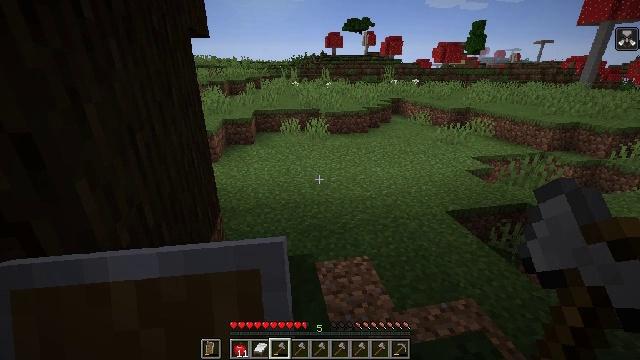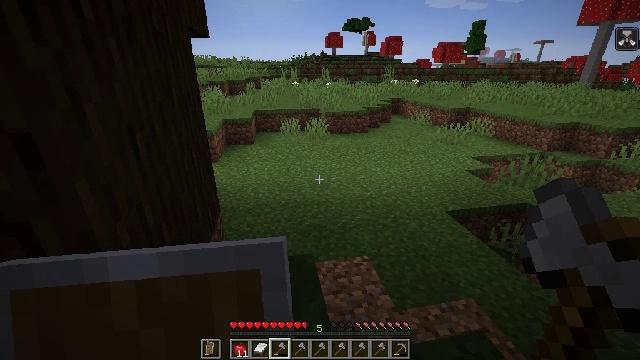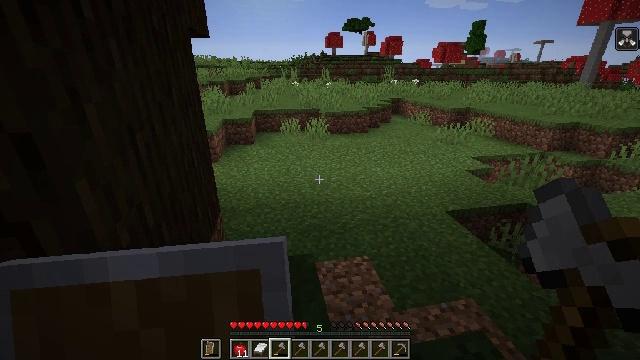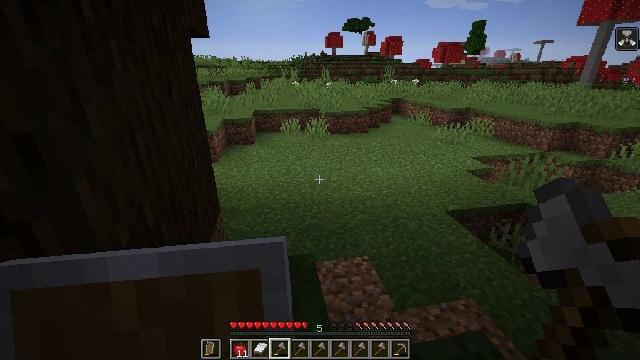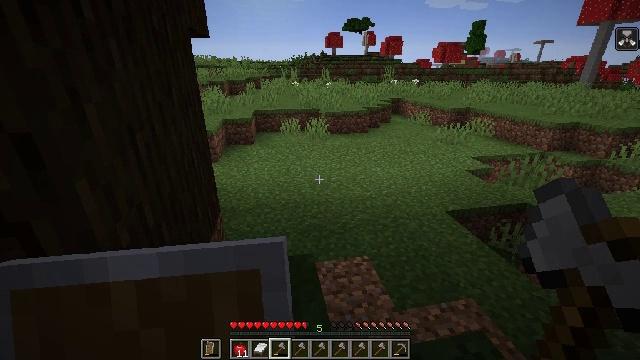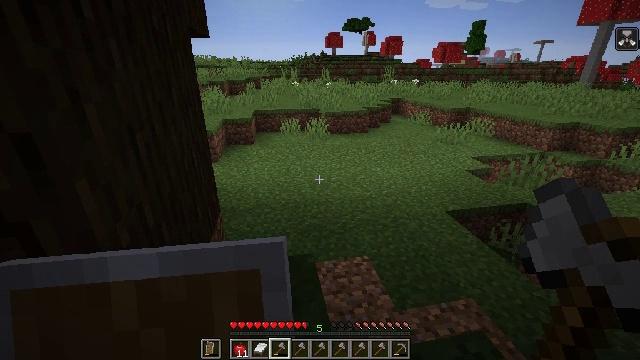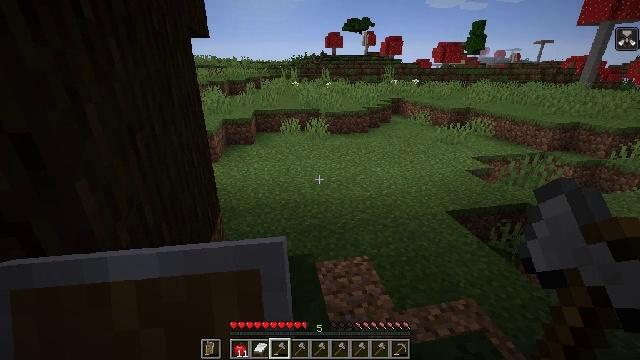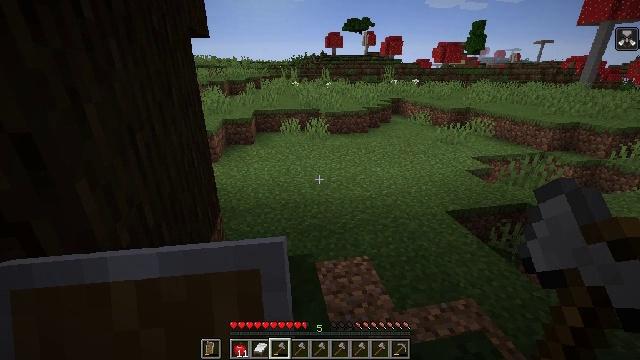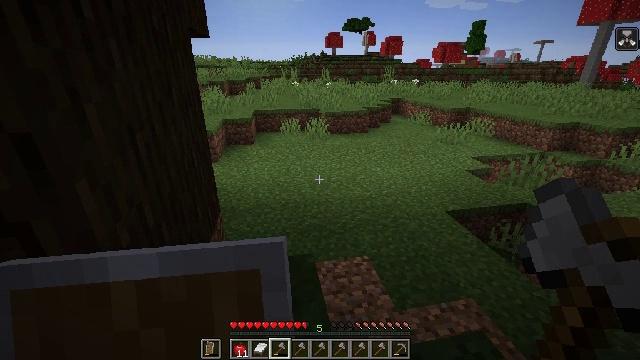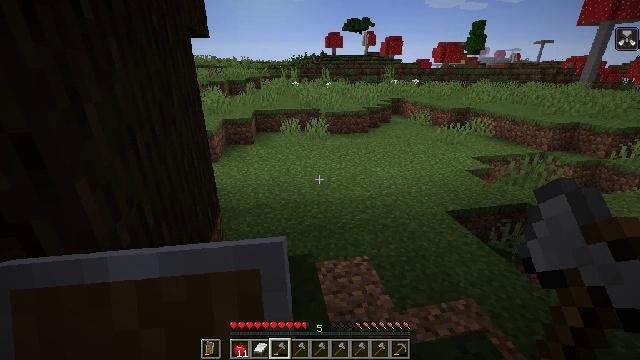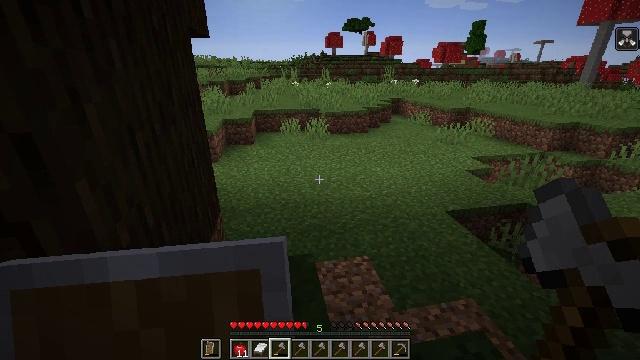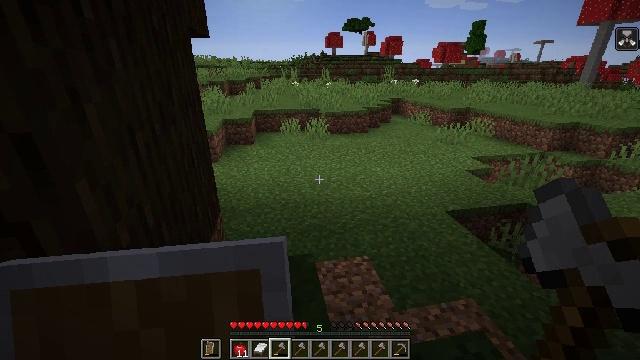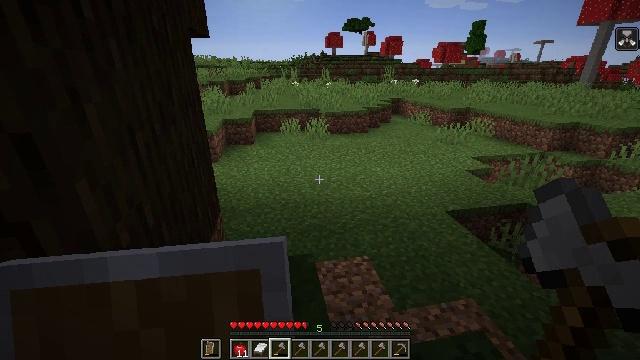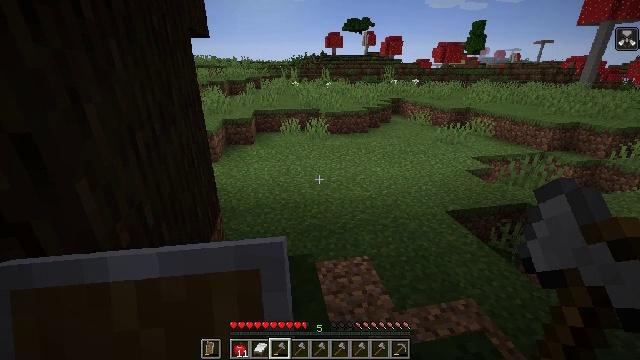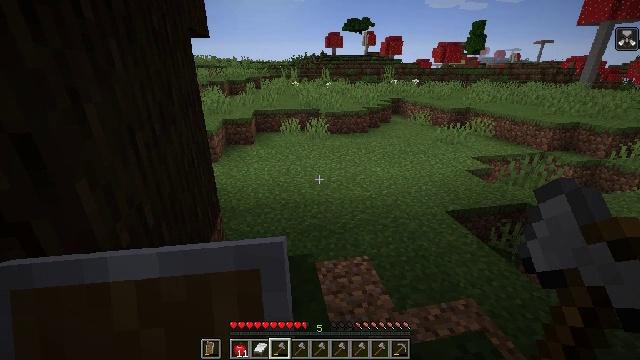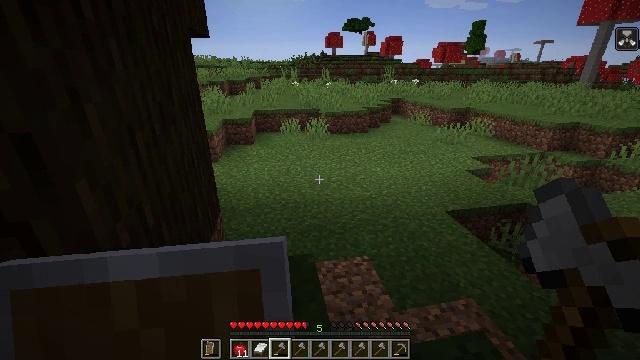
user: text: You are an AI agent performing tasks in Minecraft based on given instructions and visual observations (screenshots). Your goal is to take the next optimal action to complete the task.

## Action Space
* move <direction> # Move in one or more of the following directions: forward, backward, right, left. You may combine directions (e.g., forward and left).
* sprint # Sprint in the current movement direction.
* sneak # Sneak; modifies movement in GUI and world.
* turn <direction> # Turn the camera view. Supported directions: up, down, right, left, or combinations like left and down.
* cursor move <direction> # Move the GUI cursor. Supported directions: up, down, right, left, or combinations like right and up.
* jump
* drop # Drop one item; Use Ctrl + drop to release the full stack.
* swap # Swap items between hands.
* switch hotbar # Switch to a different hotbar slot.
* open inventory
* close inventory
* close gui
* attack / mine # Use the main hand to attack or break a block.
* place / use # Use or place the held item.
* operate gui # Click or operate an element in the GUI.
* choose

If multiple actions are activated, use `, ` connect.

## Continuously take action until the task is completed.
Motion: motion action
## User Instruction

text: Collect dark oak log for building.
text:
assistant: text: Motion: no_op
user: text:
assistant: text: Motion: no_op
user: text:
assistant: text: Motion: no_op
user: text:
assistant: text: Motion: no_op
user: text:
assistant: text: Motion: no_op
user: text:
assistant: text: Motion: no_op
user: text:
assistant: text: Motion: no_op
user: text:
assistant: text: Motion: no_op
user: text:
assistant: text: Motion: no_op
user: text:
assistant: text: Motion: no_op
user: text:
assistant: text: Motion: no_op
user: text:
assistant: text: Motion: no_op
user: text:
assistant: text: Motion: no_op
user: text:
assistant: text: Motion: no_op
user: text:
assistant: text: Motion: no_op
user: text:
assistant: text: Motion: no_op
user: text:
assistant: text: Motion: no_op
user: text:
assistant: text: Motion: no_op
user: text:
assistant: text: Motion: no_op
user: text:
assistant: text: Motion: no_op
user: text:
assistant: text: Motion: no_op
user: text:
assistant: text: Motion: no_op
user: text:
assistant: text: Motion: no_op
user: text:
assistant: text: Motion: no_op
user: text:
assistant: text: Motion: no_op
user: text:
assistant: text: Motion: no_op
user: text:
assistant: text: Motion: no_op
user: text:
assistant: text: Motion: no_op
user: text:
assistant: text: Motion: no_op
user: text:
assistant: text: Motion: no_op